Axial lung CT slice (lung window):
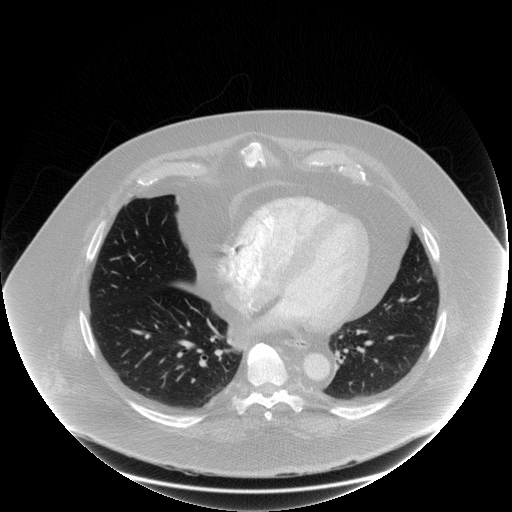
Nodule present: no